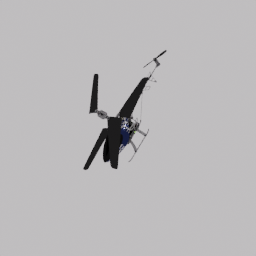
Label: mechanical